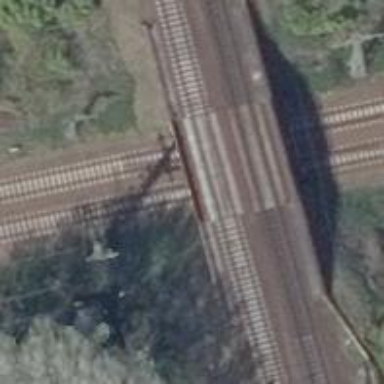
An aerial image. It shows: Bridge with electrified railway tracks featuring contact line.